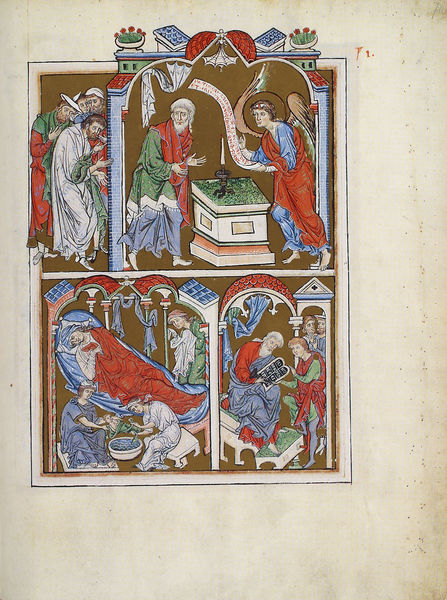
Titel: Das Goslarer Evangeliar
Institution: Goslar, Stadtarchiv
Schlagwörter: blau, flügel, schlaf, wasser, weiß, grün, menschen, braun, haus, rot, schal, hochformat, malerei, architektur, bibel, geschichte, mensch, schüssel, tod, vorhang, gewand, gold, engel, schrift, baby, bank, hocker, tafel, kerze, bett, bögen, waschen, krank, moses, buch, gefäss, seite, illustration, beten, medizin, salbung, kunst, altar, buchseite, heiligenschein, krankheit, leiden, mittelalter, gebote, tempel, heilige, sitzbank, erzengel, gün, bitten, michael, geburt, tafeln, gabriel, buchmalerei, mittelelter, illstration, gesetzestafeln, bildfelder, zehn gebote, 10 gebote, enegel, buchh, bcumalerei